Question: I am working on a homework so i am not asking for code, i am trying to make this by myself. by the way, i am stuck again with the GUI part and have little problems with code part. first things is about button size and image size. i didnt use methods for size of buttons just set the image as an icon for the button. but as you see below, buttons dont fit the image.

second thing is how can i first disable the icon and when user presses to button it will reveal the icon ? can i create an array for images... i appreciate if you can help me. and thanks anyway : )
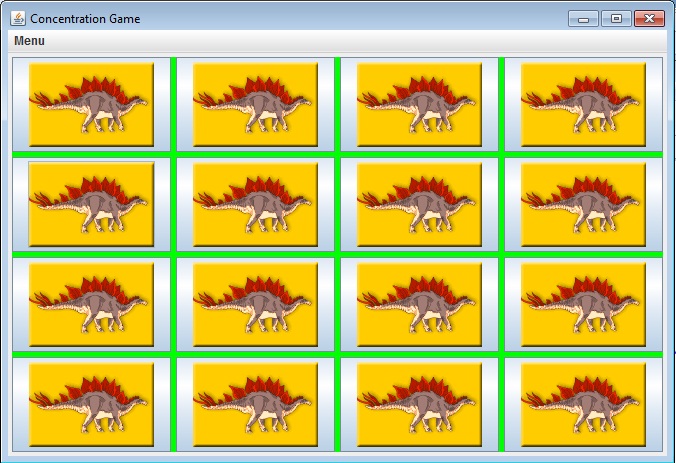
Answer: I'd start with <URL>.